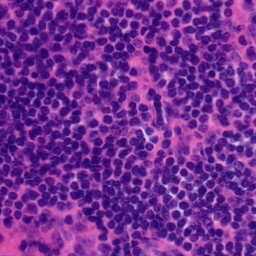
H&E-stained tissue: Tonsil